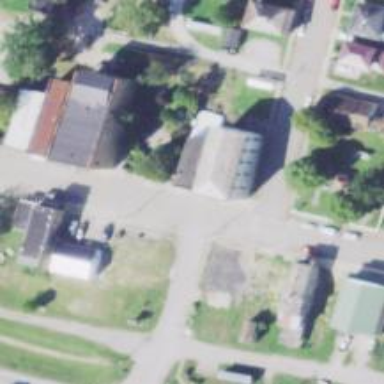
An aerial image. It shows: Neighbourhood designated as historic district.